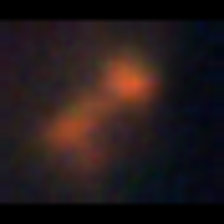
Taxon: Chaetoceros
Group: Diatoms